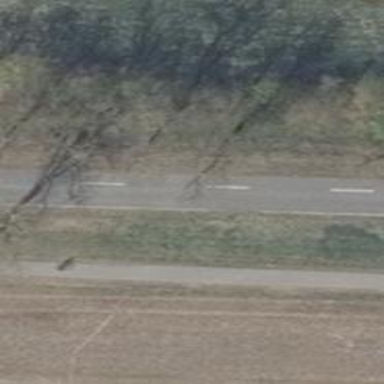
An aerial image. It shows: Row of deciduous broadleaved trees.